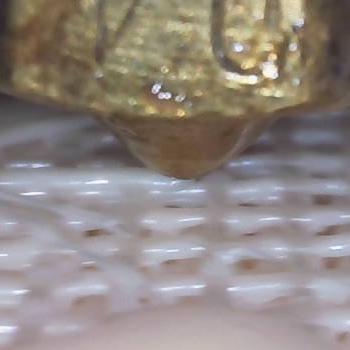
Flow rate: 126%